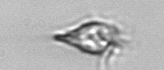
Label: Paratontonia_gracillima